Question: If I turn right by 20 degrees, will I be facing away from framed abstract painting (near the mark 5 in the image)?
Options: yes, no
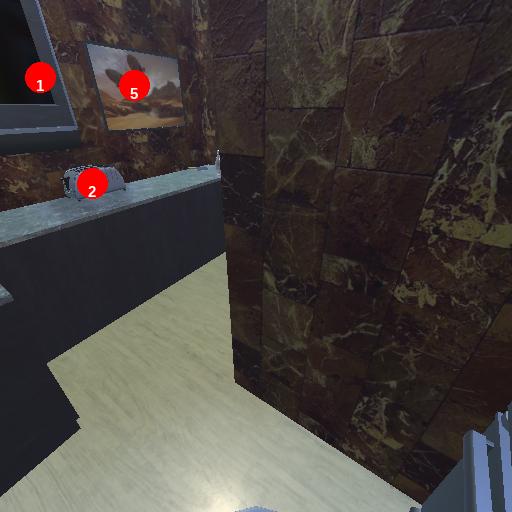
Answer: yes